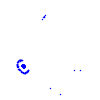
Particle: electron